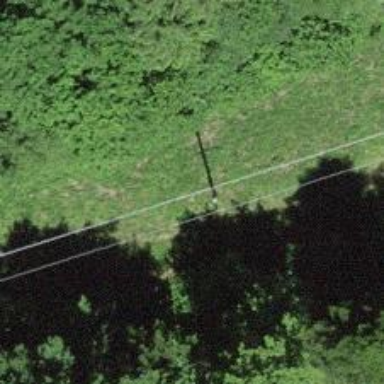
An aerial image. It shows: Power pole.